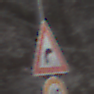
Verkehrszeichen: KurveRechts
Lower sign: Geschwindigkeit60
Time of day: MorningAfternoon
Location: Outdoor (Nature)
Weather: PartlyCloudy
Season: Winter
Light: Natural